This plot shows a bearing's acceleration signal over time (raw waveform). Diagnose the bearing from this image, choosing from: normal, inner_race, outer_race, ball.
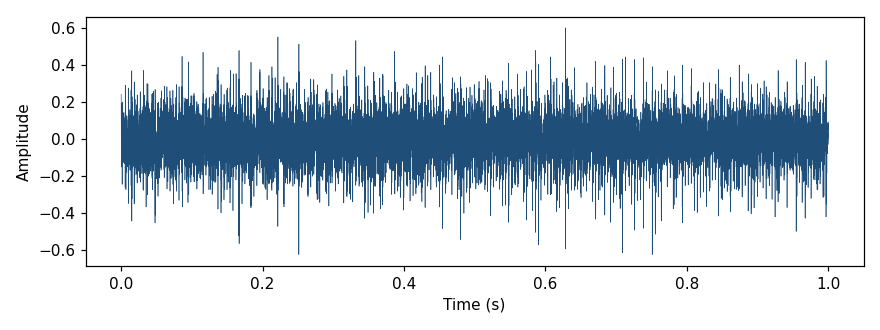
Answer: outer_race